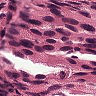
Metastatic tissue present: yes